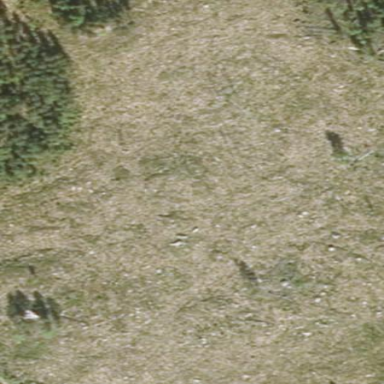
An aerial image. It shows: Clearcut area with scrub vegetation.